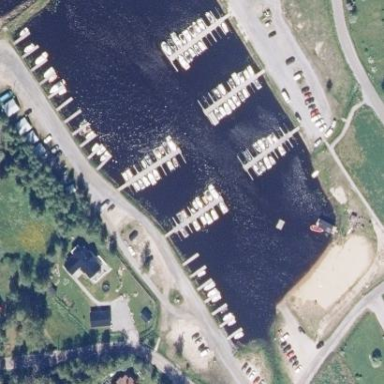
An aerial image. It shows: Marina on leisure land.